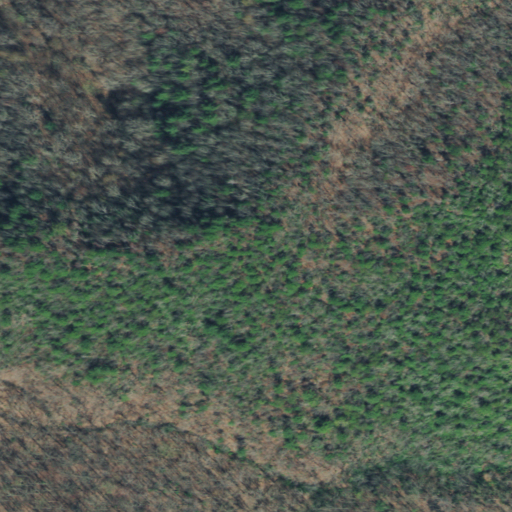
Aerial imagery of mountain in Tennessee named Stiffknee Top containing mixed forest, deciduous forest, and evergreen forest